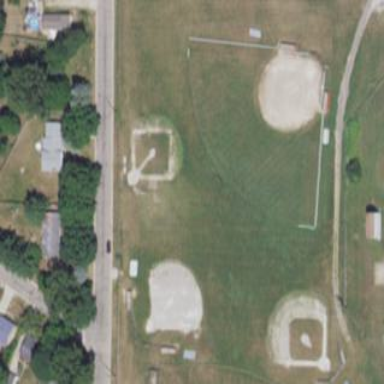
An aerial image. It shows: Softball pitch for baseball.